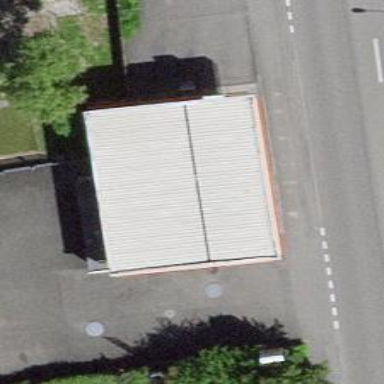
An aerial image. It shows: Fuel station.